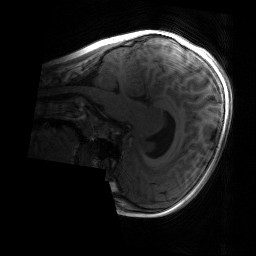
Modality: T1w
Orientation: sagittal
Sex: male
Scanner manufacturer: siemens
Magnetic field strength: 3 T
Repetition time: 1.9 s
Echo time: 0.00243 s